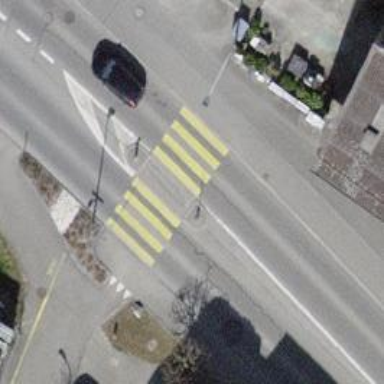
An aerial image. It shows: Uncontrolled crossing with yellow zebra marking and island.